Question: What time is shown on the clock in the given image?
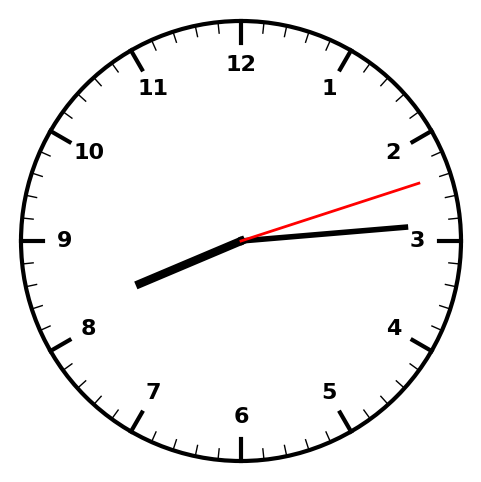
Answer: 08:14:12